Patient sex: M
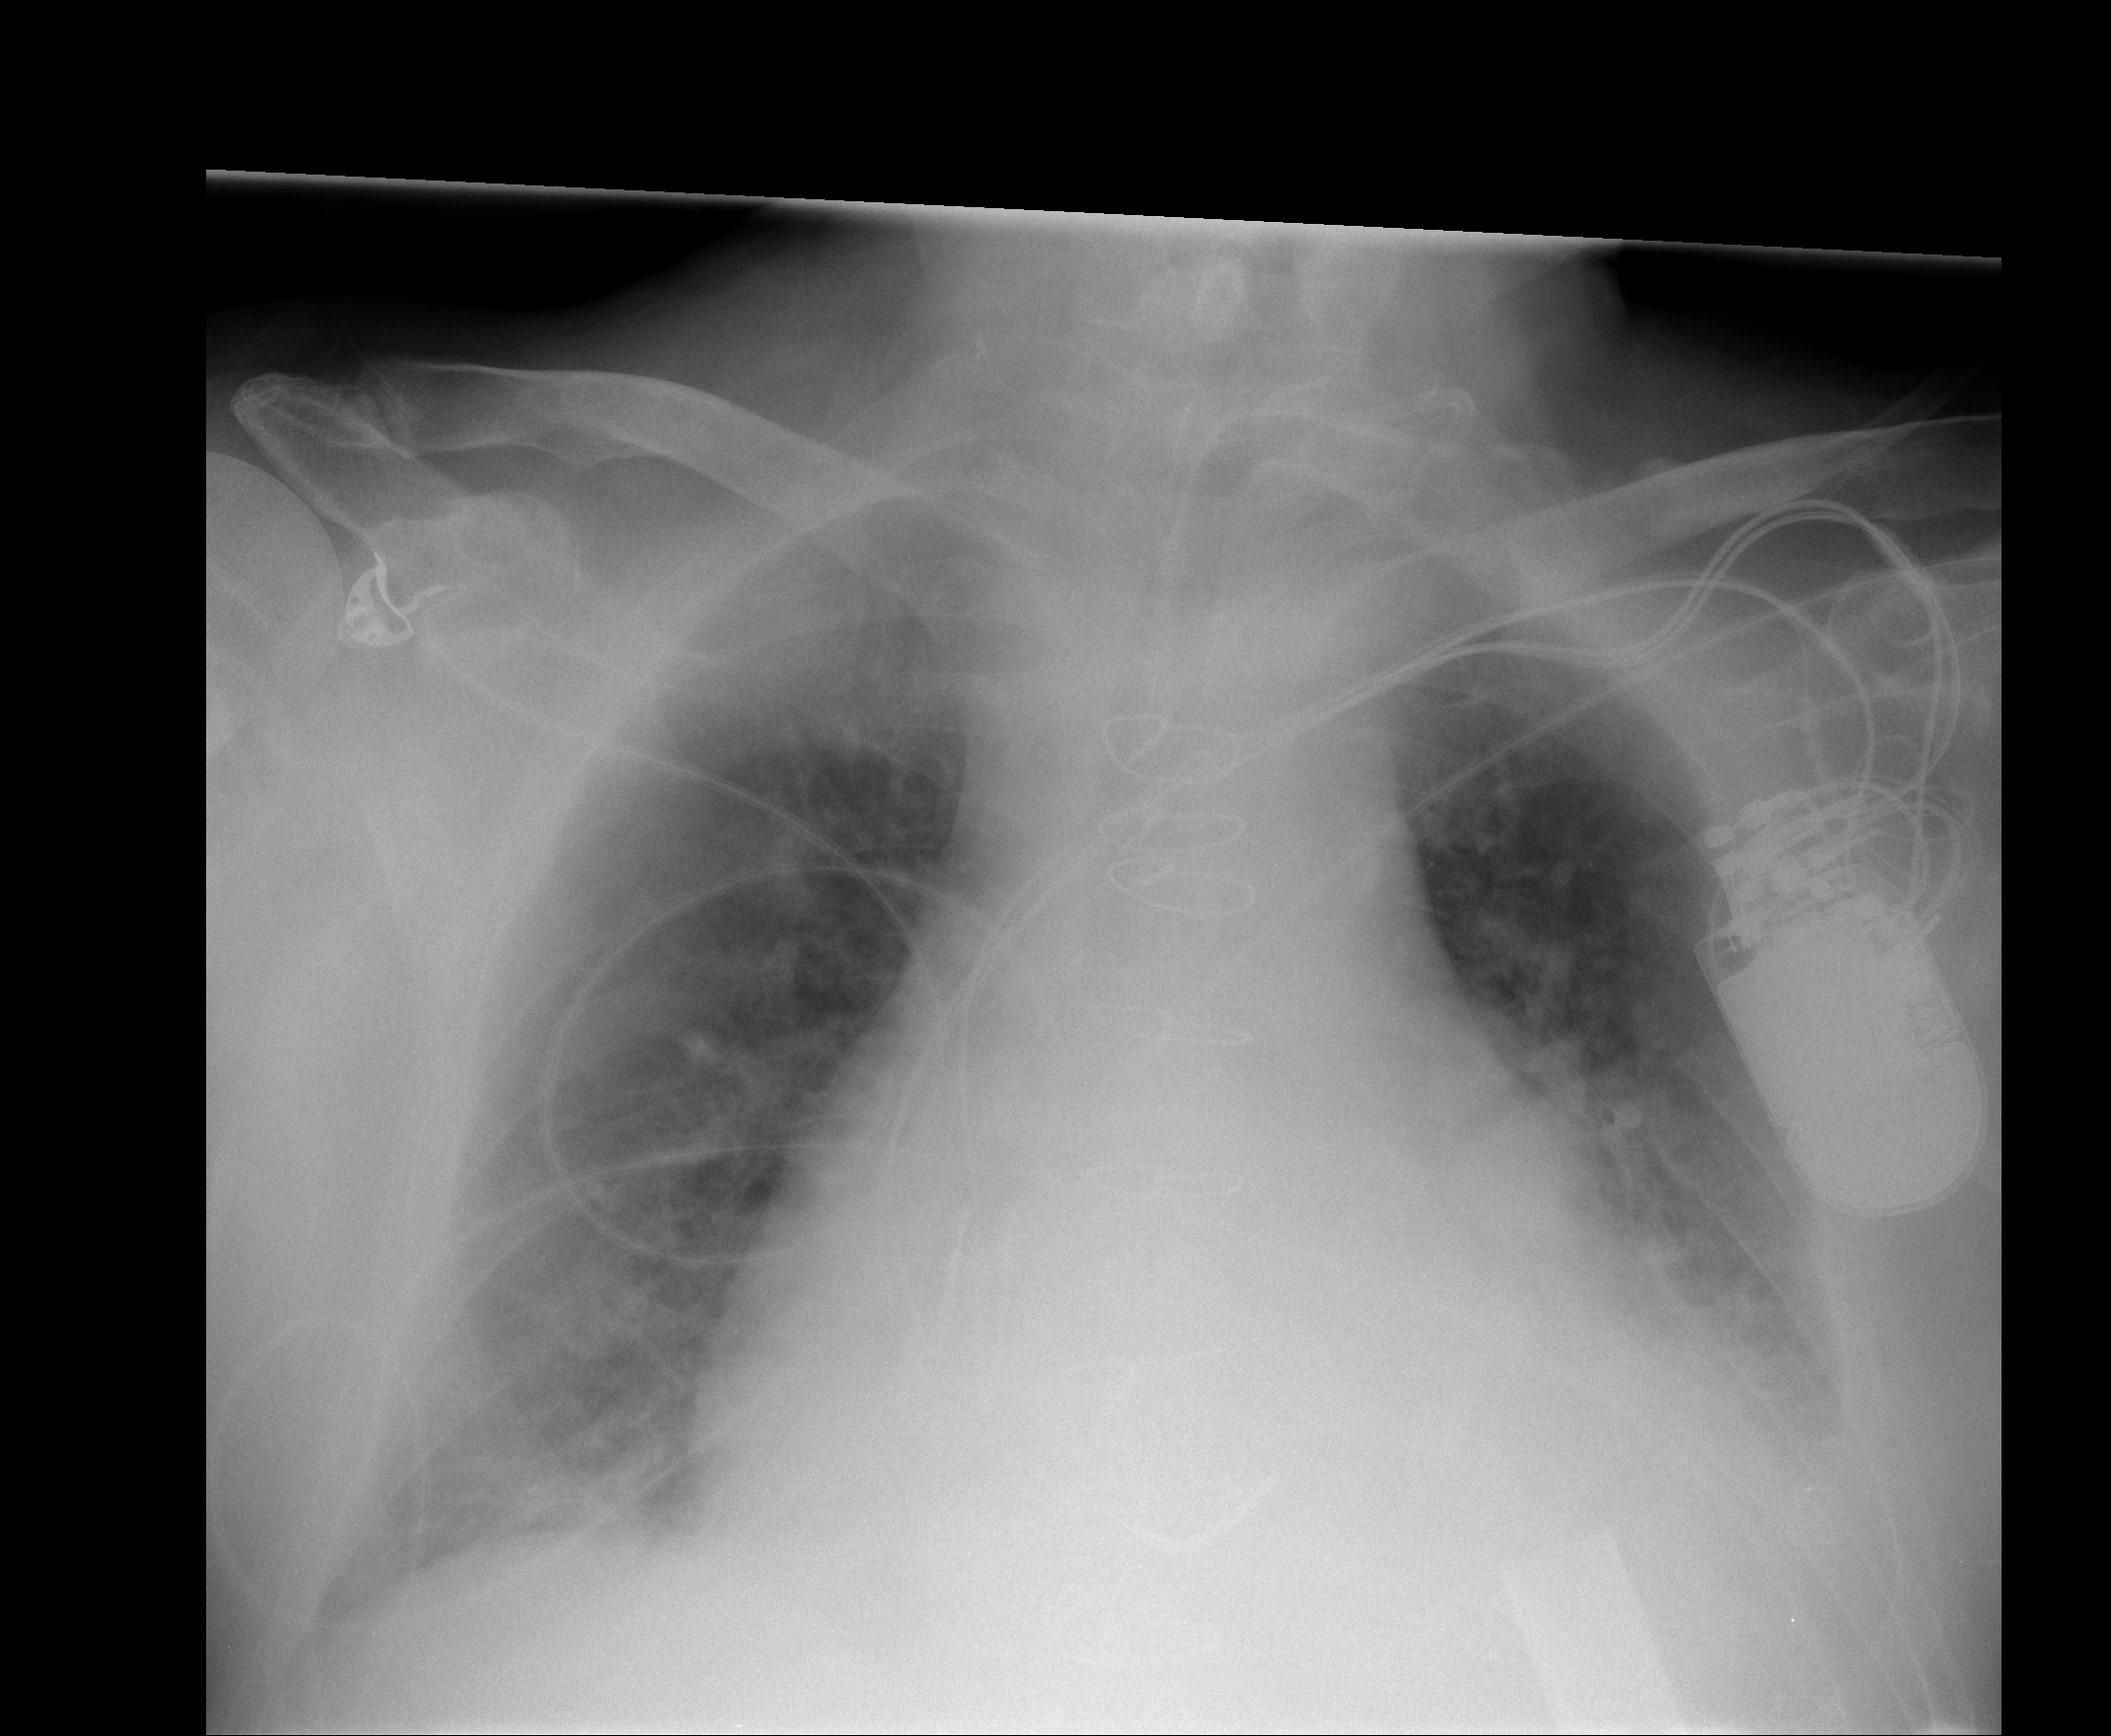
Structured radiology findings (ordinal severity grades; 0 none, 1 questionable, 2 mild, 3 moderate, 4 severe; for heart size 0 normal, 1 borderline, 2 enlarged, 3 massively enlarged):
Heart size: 2
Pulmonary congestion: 2
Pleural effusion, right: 1
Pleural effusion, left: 2
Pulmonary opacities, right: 2
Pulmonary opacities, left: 2
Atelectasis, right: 2
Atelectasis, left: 2